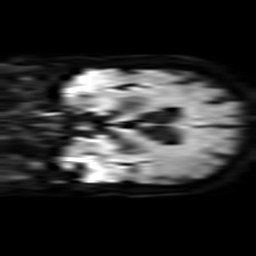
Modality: TRACE
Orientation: coronal
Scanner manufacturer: philips
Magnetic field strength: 3 T
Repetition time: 3.082 s
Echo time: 0.076 s